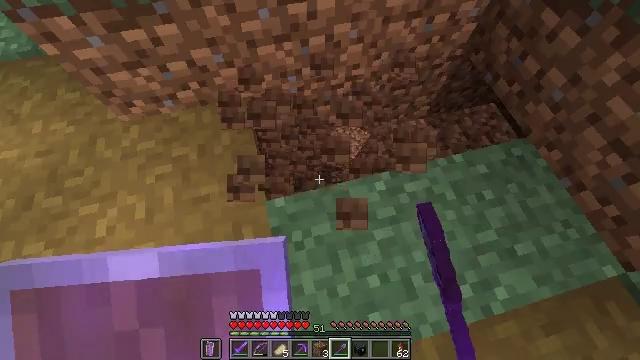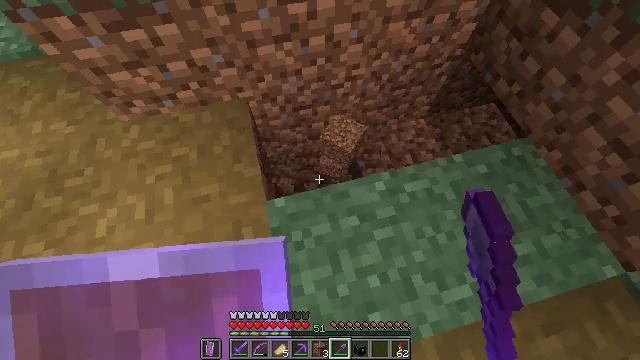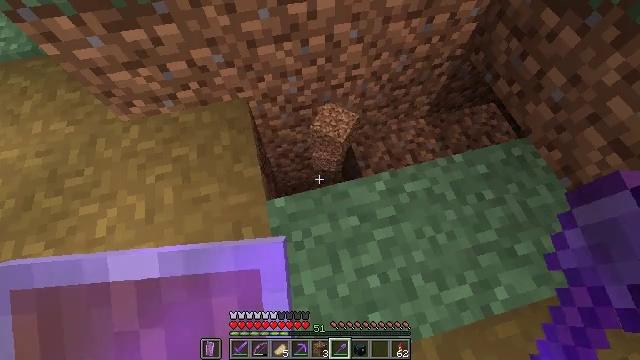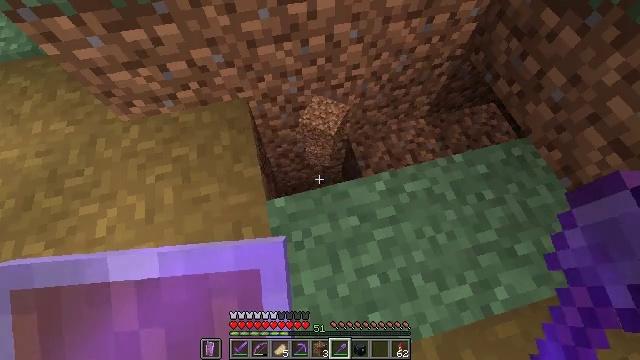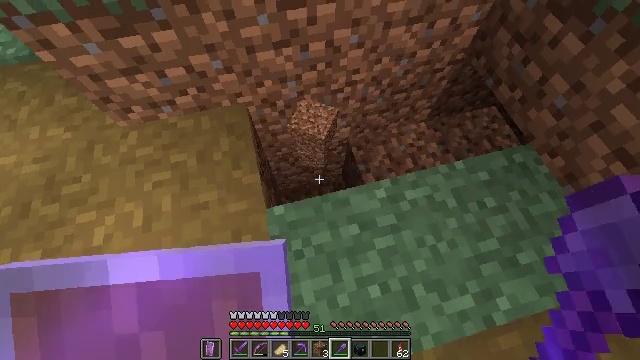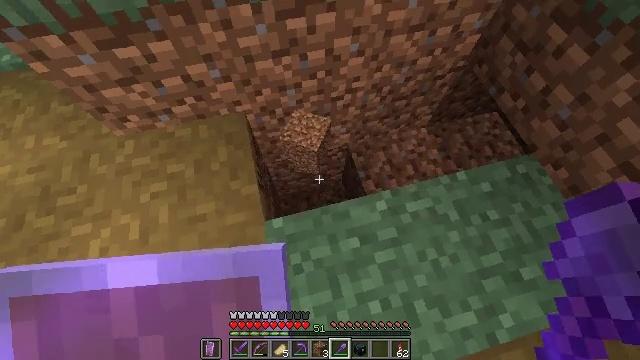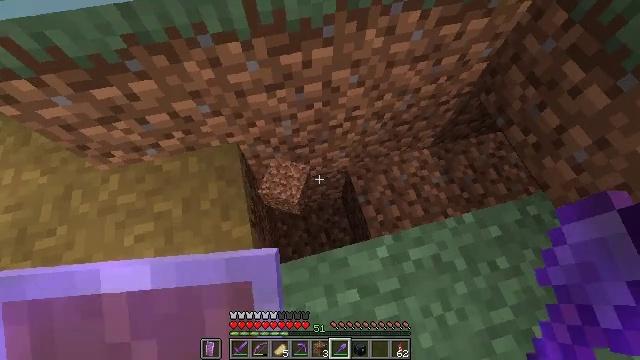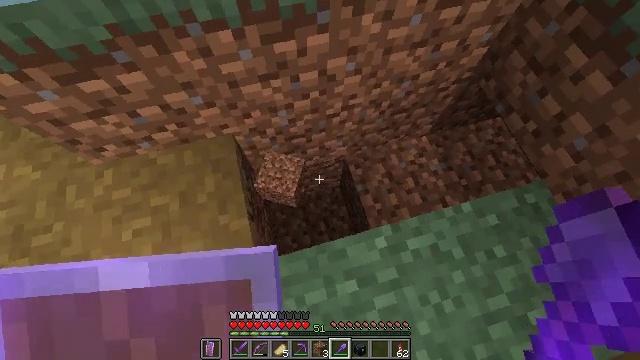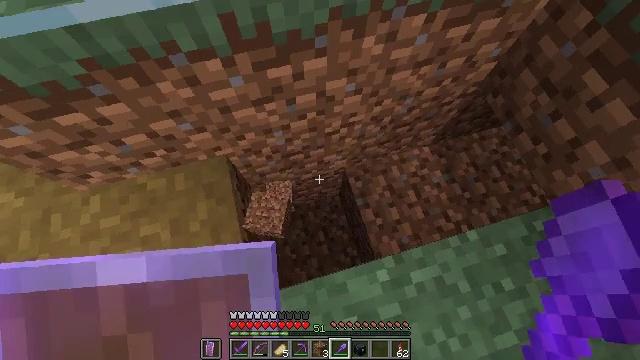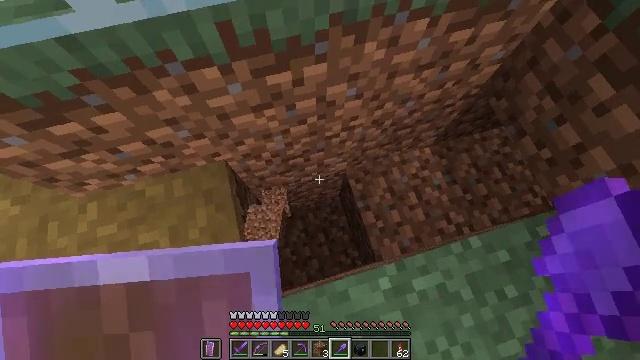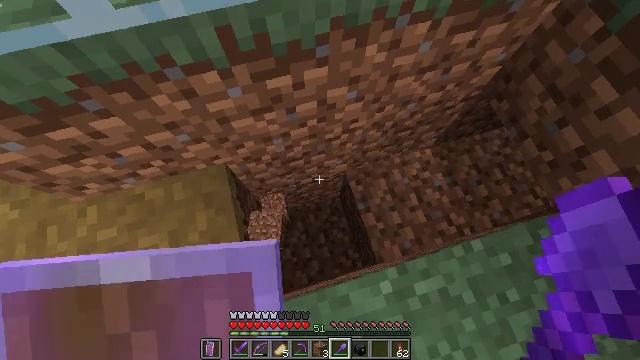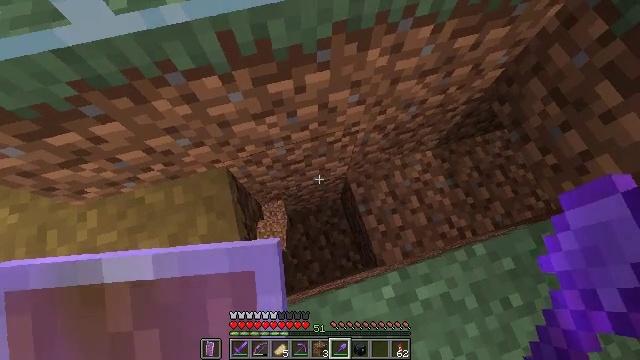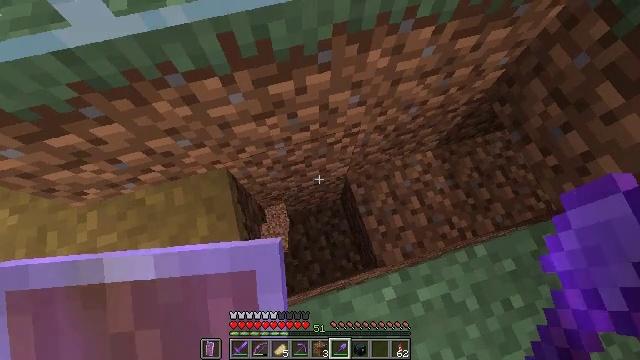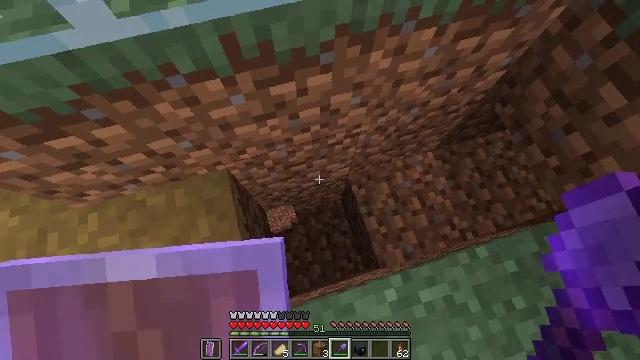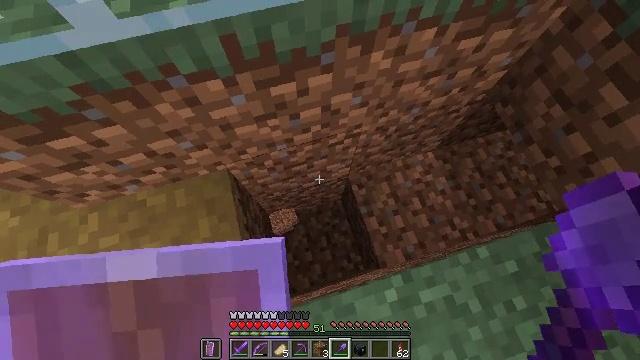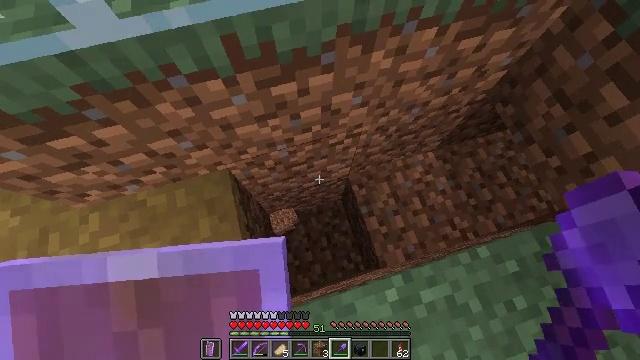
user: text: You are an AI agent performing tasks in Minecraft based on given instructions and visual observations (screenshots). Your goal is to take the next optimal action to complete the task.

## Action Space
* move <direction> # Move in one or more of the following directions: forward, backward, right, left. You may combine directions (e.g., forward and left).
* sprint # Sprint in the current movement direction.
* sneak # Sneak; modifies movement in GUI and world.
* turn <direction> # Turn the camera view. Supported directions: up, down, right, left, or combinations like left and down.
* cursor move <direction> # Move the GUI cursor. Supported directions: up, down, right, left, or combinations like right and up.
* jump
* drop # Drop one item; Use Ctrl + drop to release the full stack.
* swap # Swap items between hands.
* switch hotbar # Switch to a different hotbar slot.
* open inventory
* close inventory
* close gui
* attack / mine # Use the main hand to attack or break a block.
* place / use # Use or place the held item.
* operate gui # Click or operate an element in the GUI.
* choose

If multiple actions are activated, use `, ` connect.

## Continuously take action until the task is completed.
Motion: motion action
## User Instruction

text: Mine grass block from the ground.
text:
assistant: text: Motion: no_op
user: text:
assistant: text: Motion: no_op
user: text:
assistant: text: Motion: no_op
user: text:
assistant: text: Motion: move forward
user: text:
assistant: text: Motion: move forward
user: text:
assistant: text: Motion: move forward
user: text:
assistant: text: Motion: move forward, turn right and down
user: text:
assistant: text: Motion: turn down
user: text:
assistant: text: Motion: no_op
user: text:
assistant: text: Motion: no_op
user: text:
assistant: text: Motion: no_op
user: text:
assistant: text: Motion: no_op
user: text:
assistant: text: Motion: no_op
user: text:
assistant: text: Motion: no_op
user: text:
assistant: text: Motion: no_op
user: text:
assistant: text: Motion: no_op
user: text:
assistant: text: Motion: no_op
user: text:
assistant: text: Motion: no_op
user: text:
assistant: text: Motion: no_op
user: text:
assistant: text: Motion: no_op
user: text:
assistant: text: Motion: no_op
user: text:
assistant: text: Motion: no_op
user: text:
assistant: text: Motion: turn right and up
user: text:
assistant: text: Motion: turn right and up
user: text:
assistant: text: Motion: turn right and up
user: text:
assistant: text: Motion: turn up
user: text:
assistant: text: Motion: no_op
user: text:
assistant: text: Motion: no_op
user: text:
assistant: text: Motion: no_op
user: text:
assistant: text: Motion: no_op